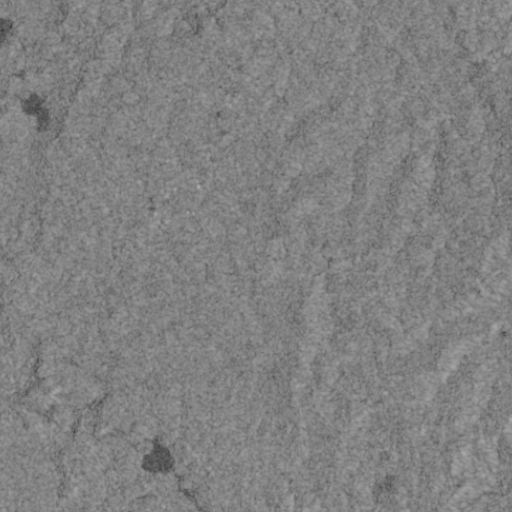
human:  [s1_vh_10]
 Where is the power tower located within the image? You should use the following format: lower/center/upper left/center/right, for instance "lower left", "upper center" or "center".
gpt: The power tower is located in the upper right of the image.
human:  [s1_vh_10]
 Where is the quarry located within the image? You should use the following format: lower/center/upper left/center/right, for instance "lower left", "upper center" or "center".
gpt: The quarry is located in the lower left of the image.
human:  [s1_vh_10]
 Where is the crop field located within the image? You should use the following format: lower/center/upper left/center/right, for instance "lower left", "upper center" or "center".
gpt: There is no crop field in the image.

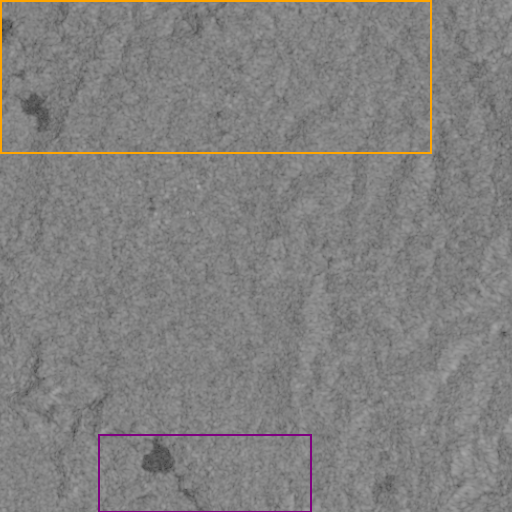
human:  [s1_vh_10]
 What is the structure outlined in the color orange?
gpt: The structure outlined in orange is a crop field.
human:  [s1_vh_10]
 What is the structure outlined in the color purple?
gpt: The structure outlined in purple is a quarry.
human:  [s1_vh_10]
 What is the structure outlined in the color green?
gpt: There is no green outline.